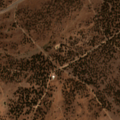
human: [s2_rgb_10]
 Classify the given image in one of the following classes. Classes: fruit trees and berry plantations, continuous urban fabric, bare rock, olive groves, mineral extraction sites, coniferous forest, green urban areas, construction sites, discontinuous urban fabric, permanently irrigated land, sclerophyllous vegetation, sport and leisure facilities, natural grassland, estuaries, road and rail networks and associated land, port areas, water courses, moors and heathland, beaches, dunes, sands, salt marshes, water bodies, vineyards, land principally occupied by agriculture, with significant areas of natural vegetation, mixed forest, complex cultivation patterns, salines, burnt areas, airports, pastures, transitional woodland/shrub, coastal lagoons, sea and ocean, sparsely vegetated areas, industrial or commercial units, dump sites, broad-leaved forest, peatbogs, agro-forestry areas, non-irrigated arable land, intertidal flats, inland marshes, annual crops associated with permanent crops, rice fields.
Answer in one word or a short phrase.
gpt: pastures, agro-forestry areas